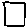
Label: square